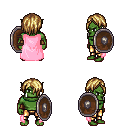
a pixel art fantasy rpg character, male body template, orc, green skin, pink cape, gold greaves, blonde bangs hairstyle, leather bracers, shield, four views (front, back, left, right), 2x2 character sprite sheet, small pixel art, hard edges, no anti-aliasing